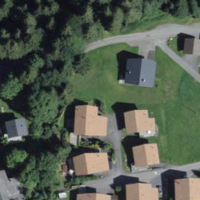
EUNIS habitat code: 55
Species observed at this site:
Jacobaea incana